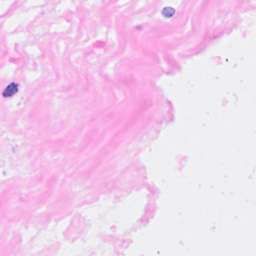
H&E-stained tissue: Breast